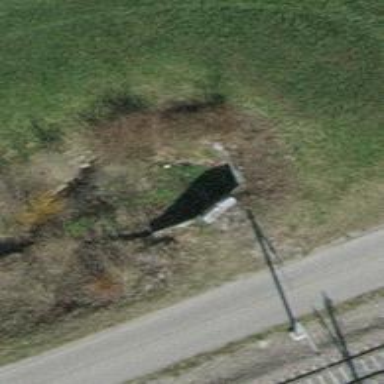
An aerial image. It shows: Culvert tunnel under ditch.